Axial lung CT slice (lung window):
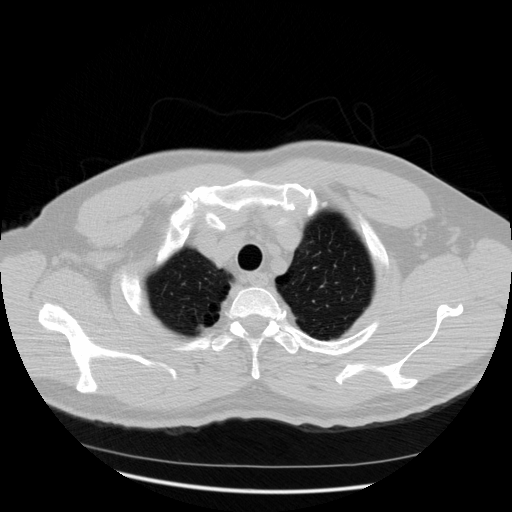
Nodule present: no